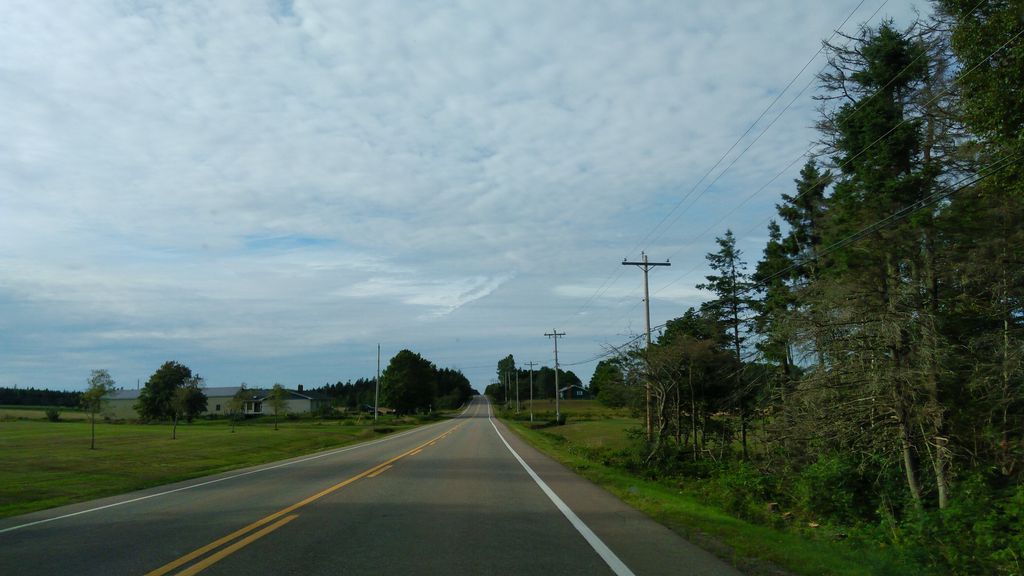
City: charlottetown